Sex: M
Age: 64
Scanner: Avanto
Primary tumour origin: Non-Small Cell Lung Cancer
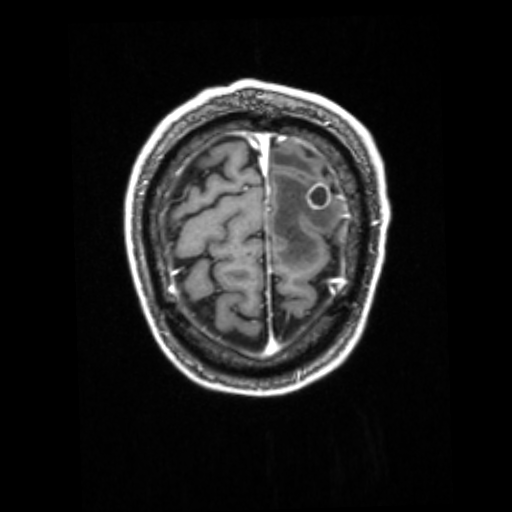
Segmented lesion volume (cc): 1.619
Number of lesion components: 2